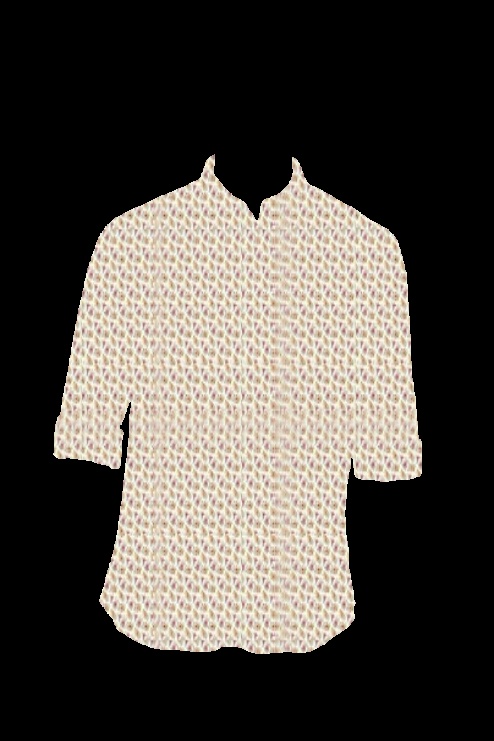
beige multi floral tee